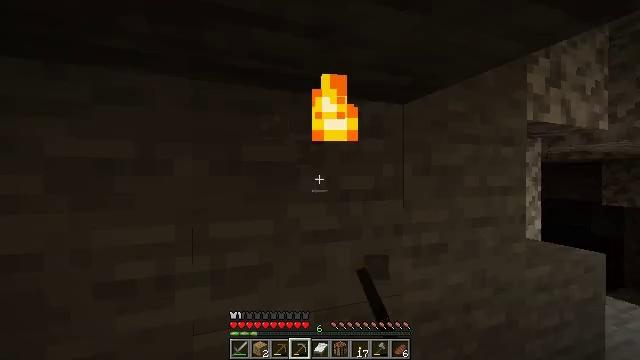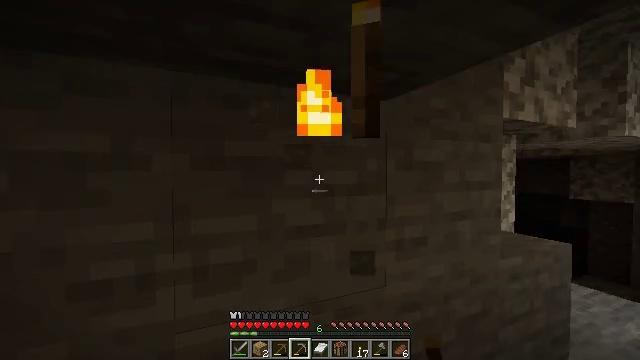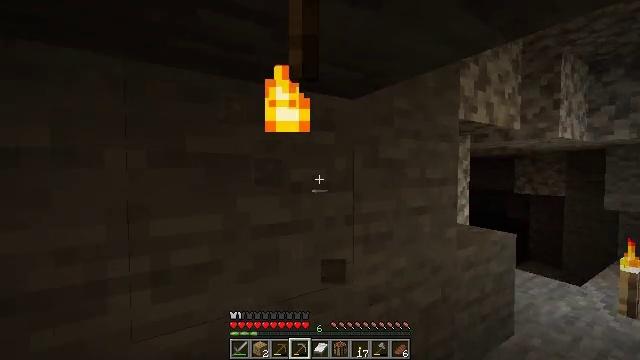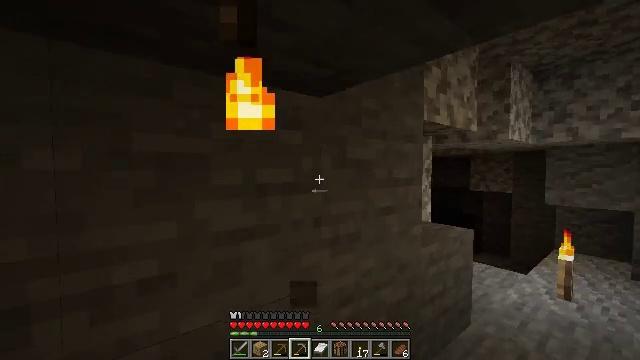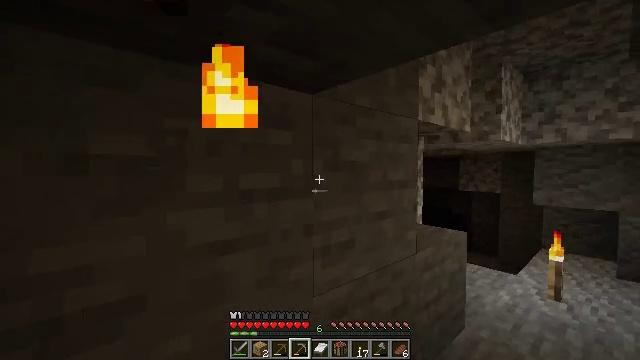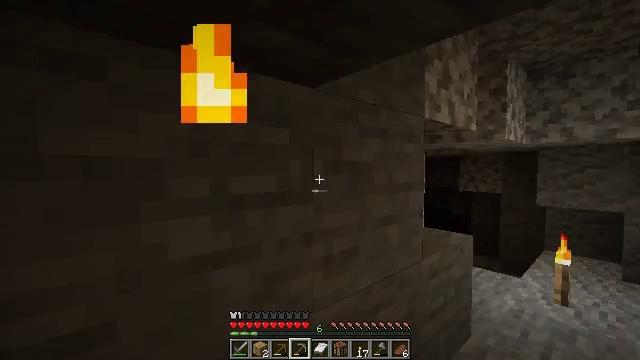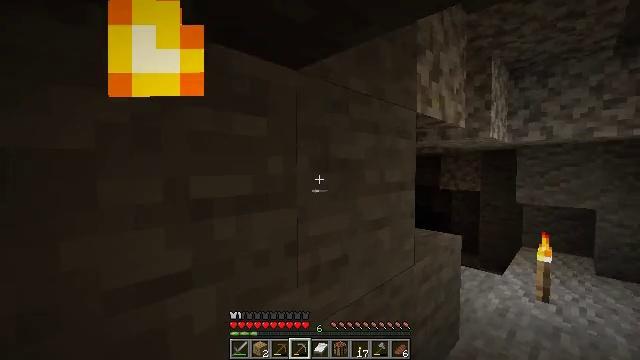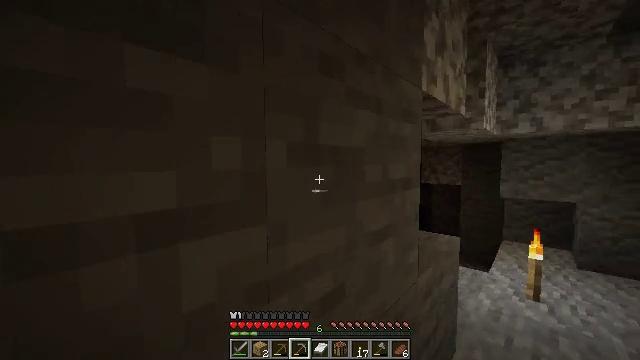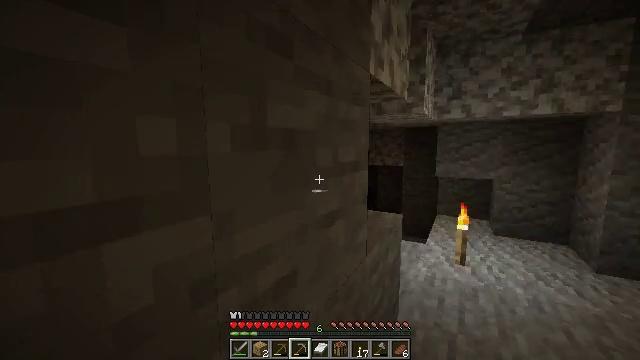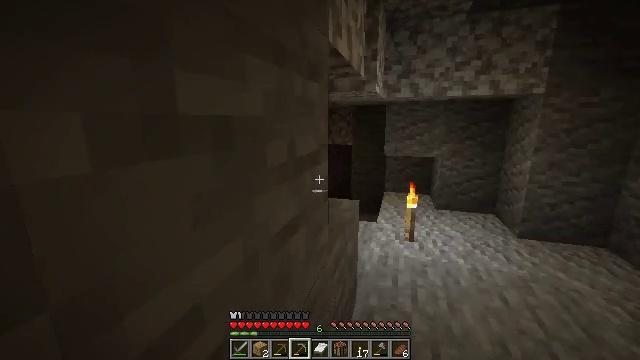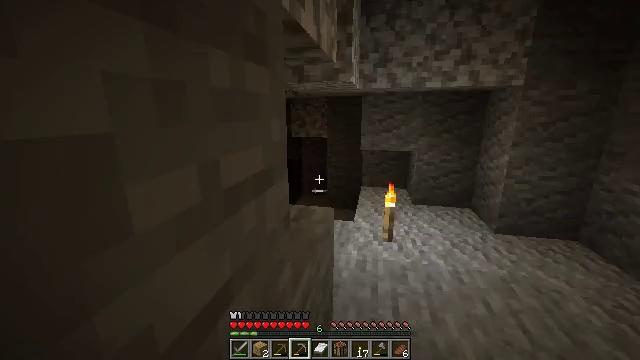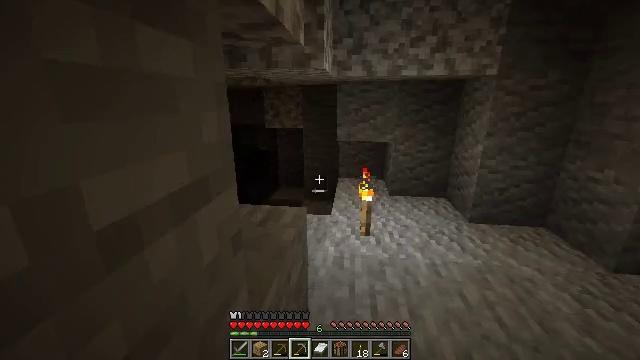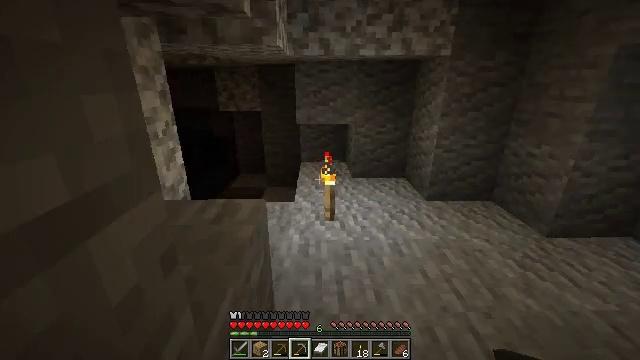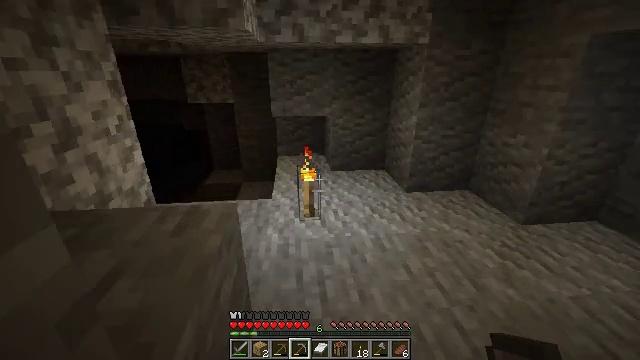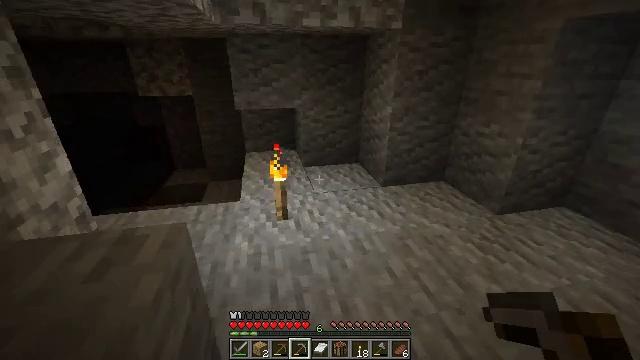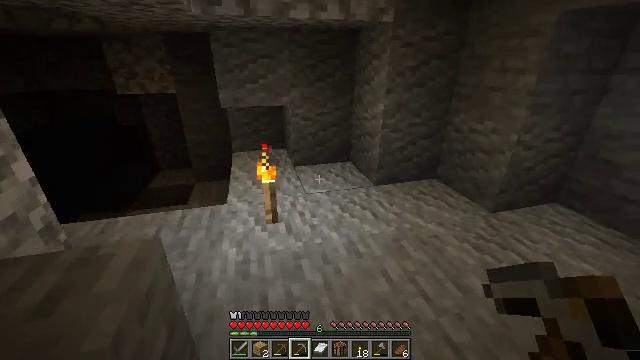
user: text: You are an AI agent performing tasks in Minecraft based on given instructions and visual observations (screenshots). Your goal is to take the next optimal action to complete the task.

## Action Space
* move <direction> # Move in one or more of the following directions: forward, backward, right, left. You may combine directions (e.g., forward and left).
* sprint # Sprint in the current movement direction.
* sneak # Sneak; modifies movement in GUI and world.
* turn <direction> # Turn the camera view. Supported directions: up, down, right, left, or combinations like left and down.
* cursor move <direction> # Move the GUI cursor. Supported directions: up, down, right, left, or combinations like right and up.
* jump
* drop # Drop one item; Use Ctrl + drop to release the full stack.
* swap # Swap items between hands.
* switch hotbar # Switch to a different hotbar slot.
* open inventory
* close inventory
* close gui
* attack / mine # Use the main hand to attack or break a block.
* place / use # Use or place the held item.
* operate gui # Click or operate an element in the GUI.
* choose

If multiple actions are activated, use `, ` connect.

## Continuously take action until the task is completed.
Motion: motion action
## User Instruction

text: Gather the torch from its position.
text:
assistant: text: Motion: turn right and down
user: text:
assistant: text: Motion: turn right
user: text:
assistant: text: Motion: move forward, turn right
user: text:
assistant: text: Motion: move forward, turn right
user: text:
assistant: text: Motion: move forward
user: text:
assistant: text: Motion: move forward, turn right
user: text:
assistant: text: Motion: move forward, turn right and down
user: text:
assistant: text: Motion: move forward, turn right and down
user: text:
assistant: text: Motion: move forward, turn right and down
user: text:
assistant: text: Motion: move forward, turn right and down
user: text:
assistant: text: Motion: move forward, turn right and down
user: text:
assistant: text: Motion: move forward, turn right and down
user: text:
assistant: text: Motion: move forward, turn right and down
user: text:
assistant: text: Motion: move forward, turn right and down
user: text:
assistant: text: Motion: move forward, turn right
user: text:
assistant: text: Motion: move forward
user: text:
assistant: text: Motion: move forward
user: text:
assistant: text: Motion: move forward, turn left
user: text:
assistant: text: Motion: move forward, turn left
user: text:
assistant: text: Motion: move forward, turn left
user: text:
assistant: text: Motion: move forward, turn left and down
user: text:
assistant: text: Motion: move forward, turn left and down
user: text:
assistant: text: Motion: turn left and down
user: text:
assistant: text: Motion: turn left and down
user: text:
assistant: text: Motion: turn left and down
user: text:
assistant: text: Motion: turn down
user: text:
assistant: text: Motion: no_op
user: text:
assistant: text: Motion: turn right and down
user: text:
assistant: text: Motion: turn right and down
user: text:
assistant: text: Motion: turn down